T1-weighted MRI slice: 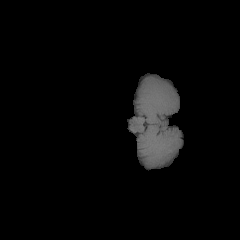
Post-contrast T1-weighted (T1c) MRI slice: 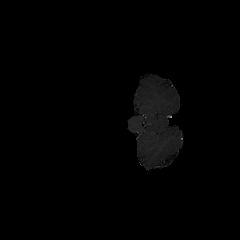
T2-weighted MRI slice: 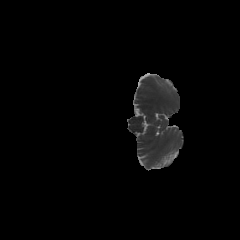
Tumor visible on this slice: no